Aerial crown-view tile of a tropical tree (Barro Colorado Island, Panama), acquired 20241014:
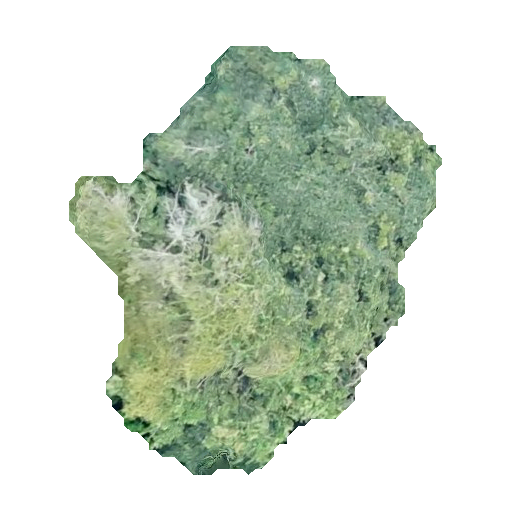
Species: Prioria copaifera
GBIF accepted scientific name: Prioria copaifera
Crown area: 158.569 m²